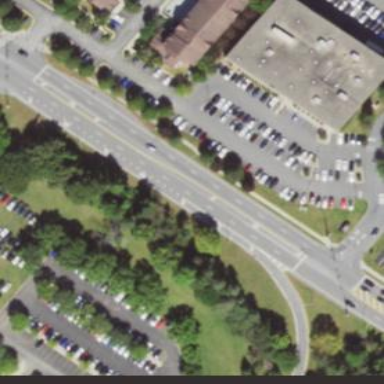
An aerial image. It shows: Parking area with surface.